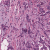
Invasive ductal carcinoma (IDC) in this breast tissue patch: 1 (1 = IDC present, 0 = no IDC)